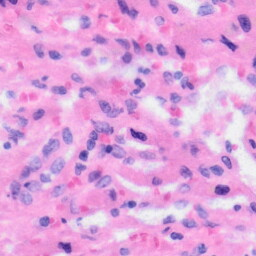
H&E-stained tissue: Liver